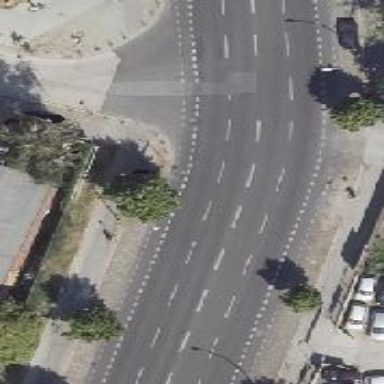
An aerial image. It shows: Unmarked crossing with kerb extensions on both sides of the road.